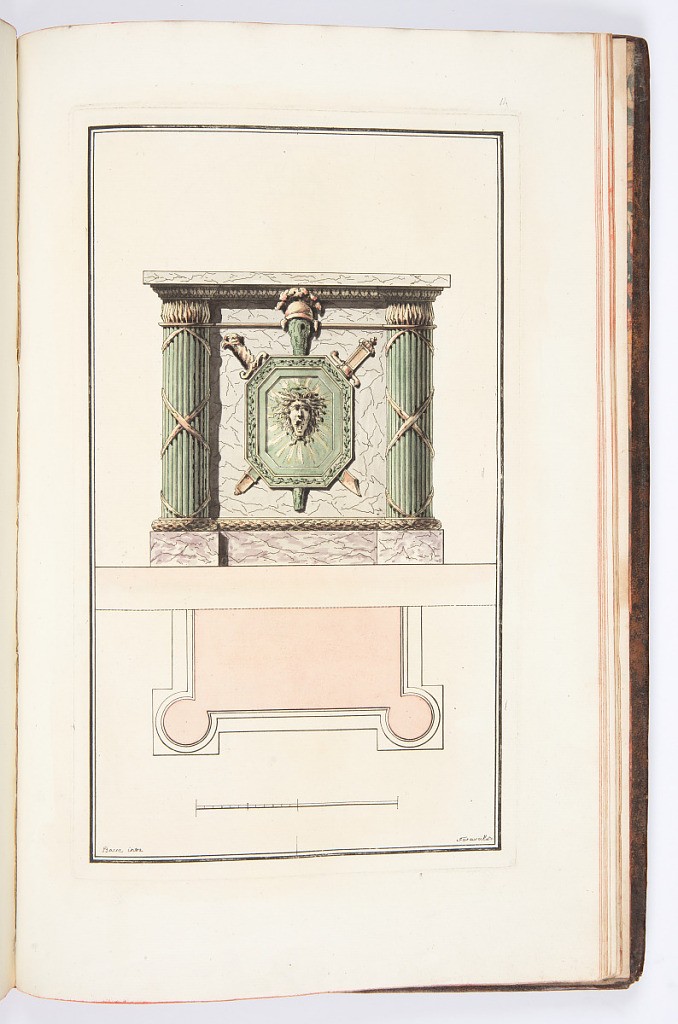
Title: POELE militaire, orné de trophées et faisceaux d’armes en colonnes aux quatre angles
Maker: Louis-Gustave Taraval, French, 1738 – 1794
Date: ca. 1791
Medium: Etching and hand colored watercolor on paper
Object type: Print
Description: Design for a stove heater decorated with neoclassical motifs, in the form of a pedestal with bundles of arrows at the corners and a shield with the face of Medusa on the front, swords and a shaft with a helmet behind the shield. With leaf repeating pattern moldings along the top and bottom. A plan view and scale below. The plate is signed, and hand colored in watercolor.